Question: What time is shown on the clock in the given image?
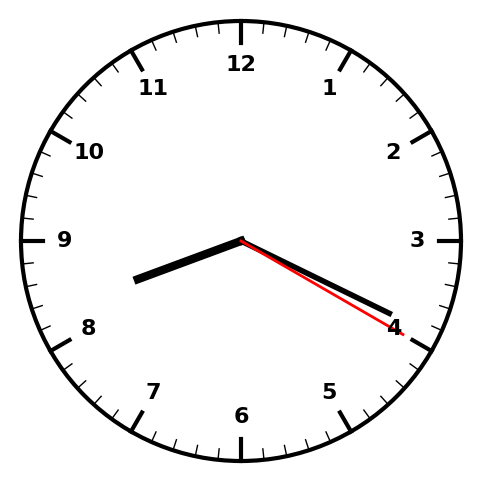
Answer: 08:19:20